Question: Whenever I expand the combobox and list up all possible items, they look like they have no style applied. (e.g. no background, hover-effect, ...).
All I want is just the simple hover effect which is provided by the kitchen sink example page.
I attached a small screenshot to make the issue clearer.

As you can see, the two items 'Daniel Moos' & 'Timon Guggenbuhl' do not have any style applied.
this is the code where I insert the combobox into my window:
'''
items:[
{
xtype: 'combobox',
id: 'groupleader',
fieldLabel: 'Gruppenleiter',
store: Ext.create('Desktop.Caregroup.store.employeeStore'),
displayField: 'Fullname',
valueField: 'id',
emptyText: 'Gruppenleiter auswahlen',
queryMode: 'local',
editable:false
},
'''
Thanks in advance,
Daniel
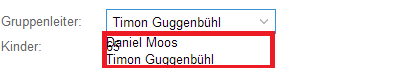
Answer: This happens when you add combo (or any other component) to the application. The reason is that even development app uses css and resources of the production version (after build).
When a component is added, css and resources are not available before you build the app.
Minimum to execute (sometimes works):
'''
sencha app refresh
sencha ant sass
'''
Build always works:
'''
sencha app build
'''